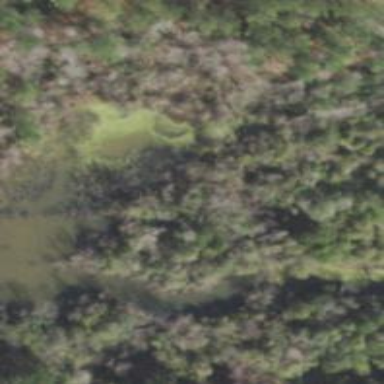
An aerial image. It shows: Pond surrounded by natural water.